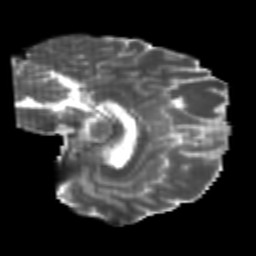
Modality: T2w
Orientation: sagittal
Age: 24
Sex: male
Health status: healthy
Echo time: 0.074 s